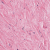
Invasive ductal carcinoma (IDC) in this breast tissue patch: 0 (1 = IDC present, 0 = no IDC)